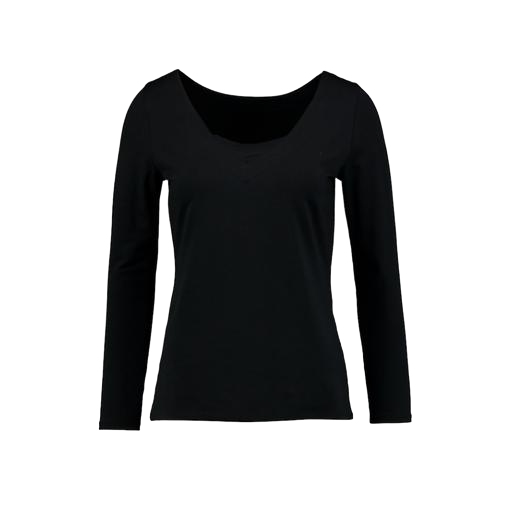
black women's long sleeve t-shirt, black women's long sleeve top, black three-quarter-sleeve scoop-neck t-shirt only macy, white background